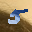
Label: 5